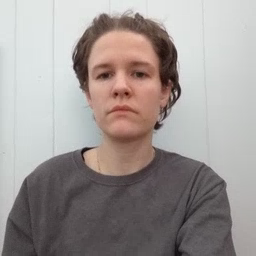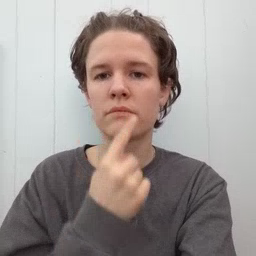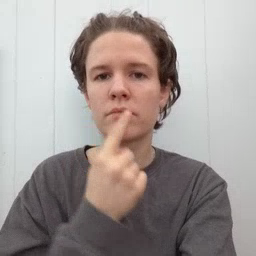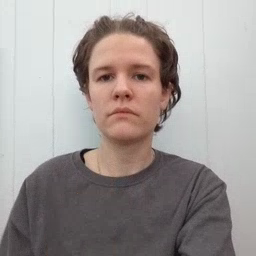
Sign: mouth